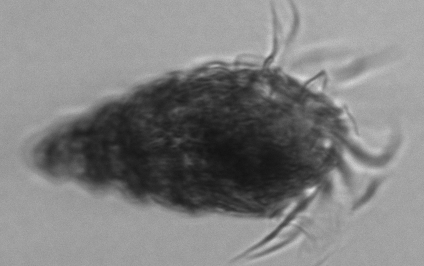
Label: Laboea_strobila